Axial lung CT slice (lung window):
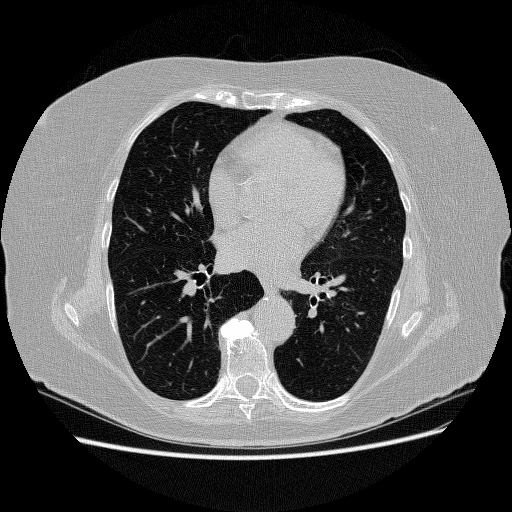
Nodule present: no